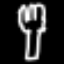
Label: fork